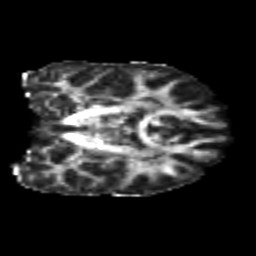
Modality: FA
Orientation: coronal
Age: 21
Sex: female
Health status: healthy
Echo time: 0.074 s